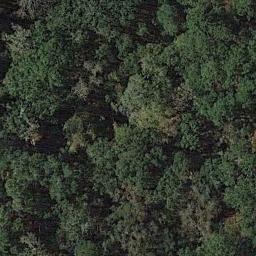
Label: forest